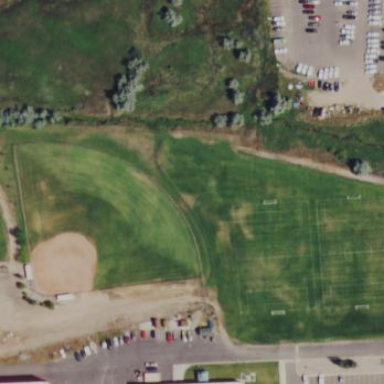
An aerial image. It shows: Baseball pitch for leisure and sports activities.